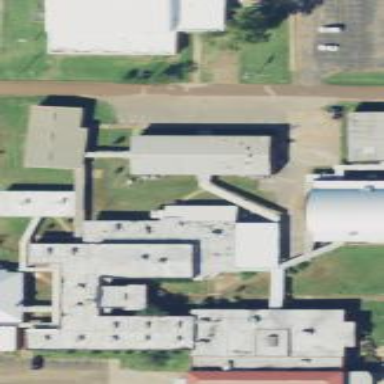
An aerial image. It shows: School building.